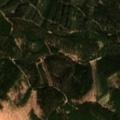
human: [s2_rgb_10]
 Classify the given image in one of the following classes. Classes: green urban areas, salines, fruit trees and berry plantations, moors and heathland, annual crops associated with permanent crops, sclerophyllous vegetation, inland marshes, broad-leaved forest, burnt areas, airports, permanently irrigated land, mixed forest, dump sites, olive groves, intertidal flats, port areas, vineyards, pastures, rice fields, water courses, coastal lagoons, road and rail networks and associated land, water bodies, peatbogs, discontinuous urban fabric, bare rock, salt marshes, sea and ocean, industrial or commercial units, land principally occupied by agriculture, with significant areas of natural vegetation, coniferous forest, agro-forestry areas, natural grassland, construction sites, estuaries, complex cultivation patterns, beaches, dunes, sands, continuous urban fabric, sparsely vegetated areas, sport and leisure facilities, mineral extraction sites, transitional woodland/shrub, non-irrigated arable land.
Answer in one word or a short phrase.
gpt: coniferous forest, transitional woodland/shrub